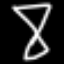
Label: hourglass